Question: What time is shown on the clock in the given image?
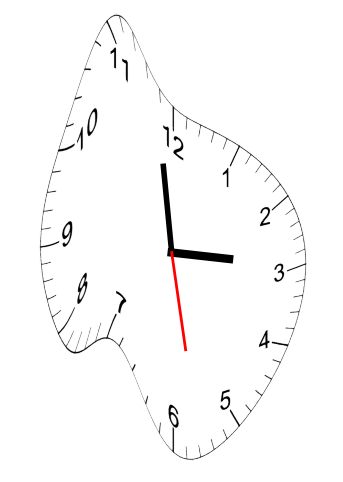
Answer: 02:58:28